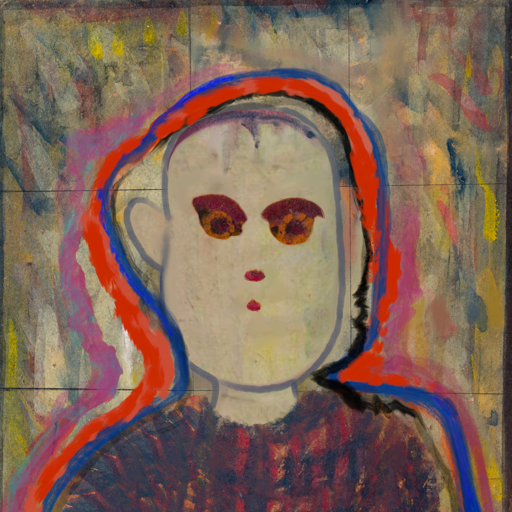
Background: GypsyMother, Head And Neck Front: Hill_Girl, Face Front: Doll, Bust: In_The_Sun, Hair Front: Experience, Head Accessory: Blank, Second Necklace: Blank, Necklace: Blank, Baby: Blank